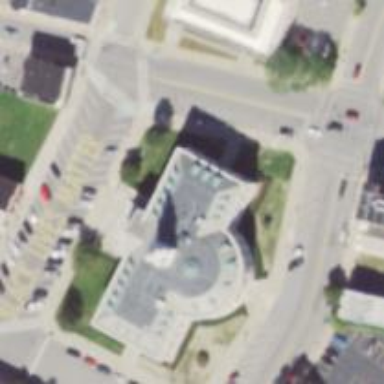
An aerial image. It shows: Government office.